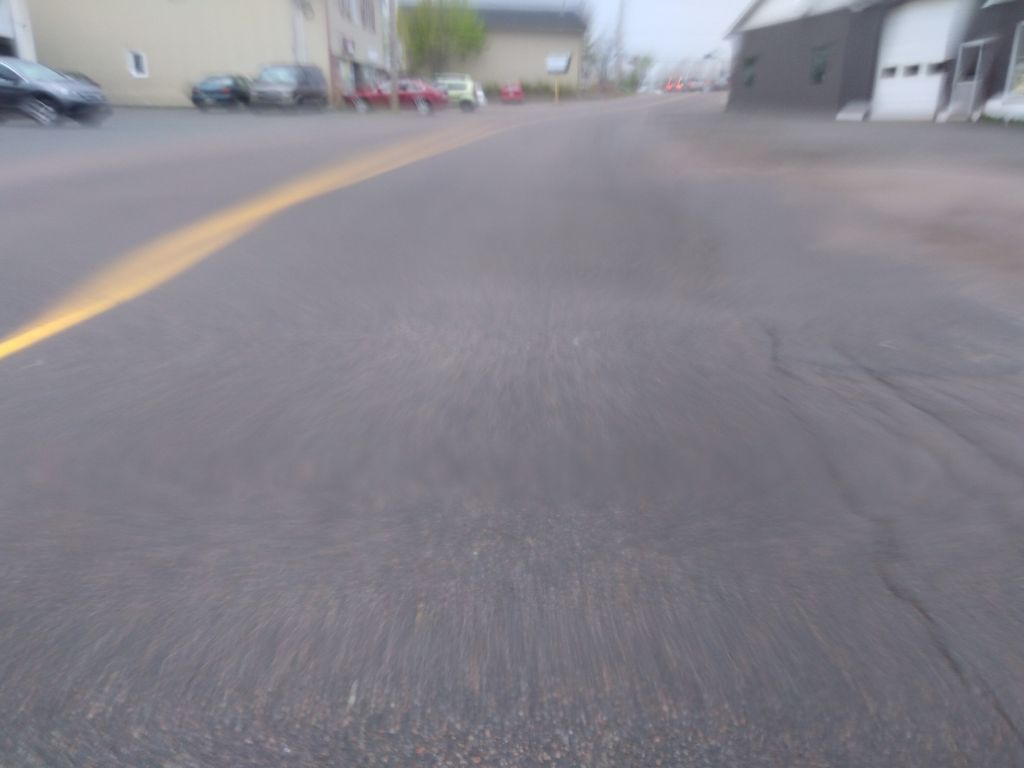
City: charlottetown